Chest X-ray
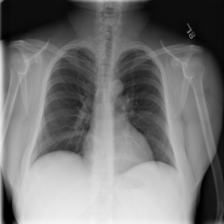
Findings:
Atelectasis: negative
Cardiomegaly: negative
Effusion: negative
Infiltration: negative
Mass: negative
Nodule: negative
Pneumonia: negative
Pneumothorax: negative
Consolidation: negative
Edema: negative
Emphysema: negative
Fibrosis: negative
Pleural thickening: negative
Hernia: negative